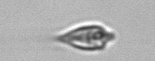
Label: Oxytoxum